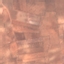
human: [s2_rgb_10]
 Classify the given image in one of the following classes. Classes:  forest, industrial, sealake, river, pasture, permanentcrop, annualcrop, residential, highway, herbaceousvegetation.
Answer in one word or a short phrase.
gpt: PermanentCrop